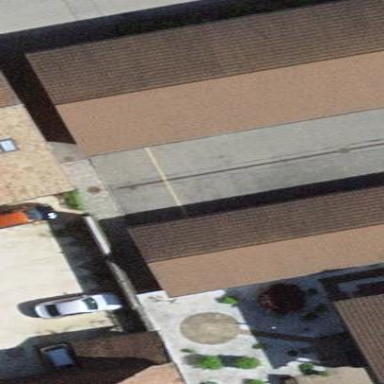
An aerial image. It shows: Garage building.